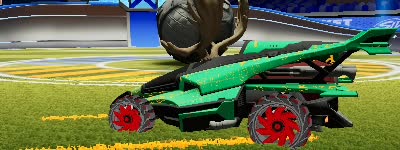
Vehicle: aftershock